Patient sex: M
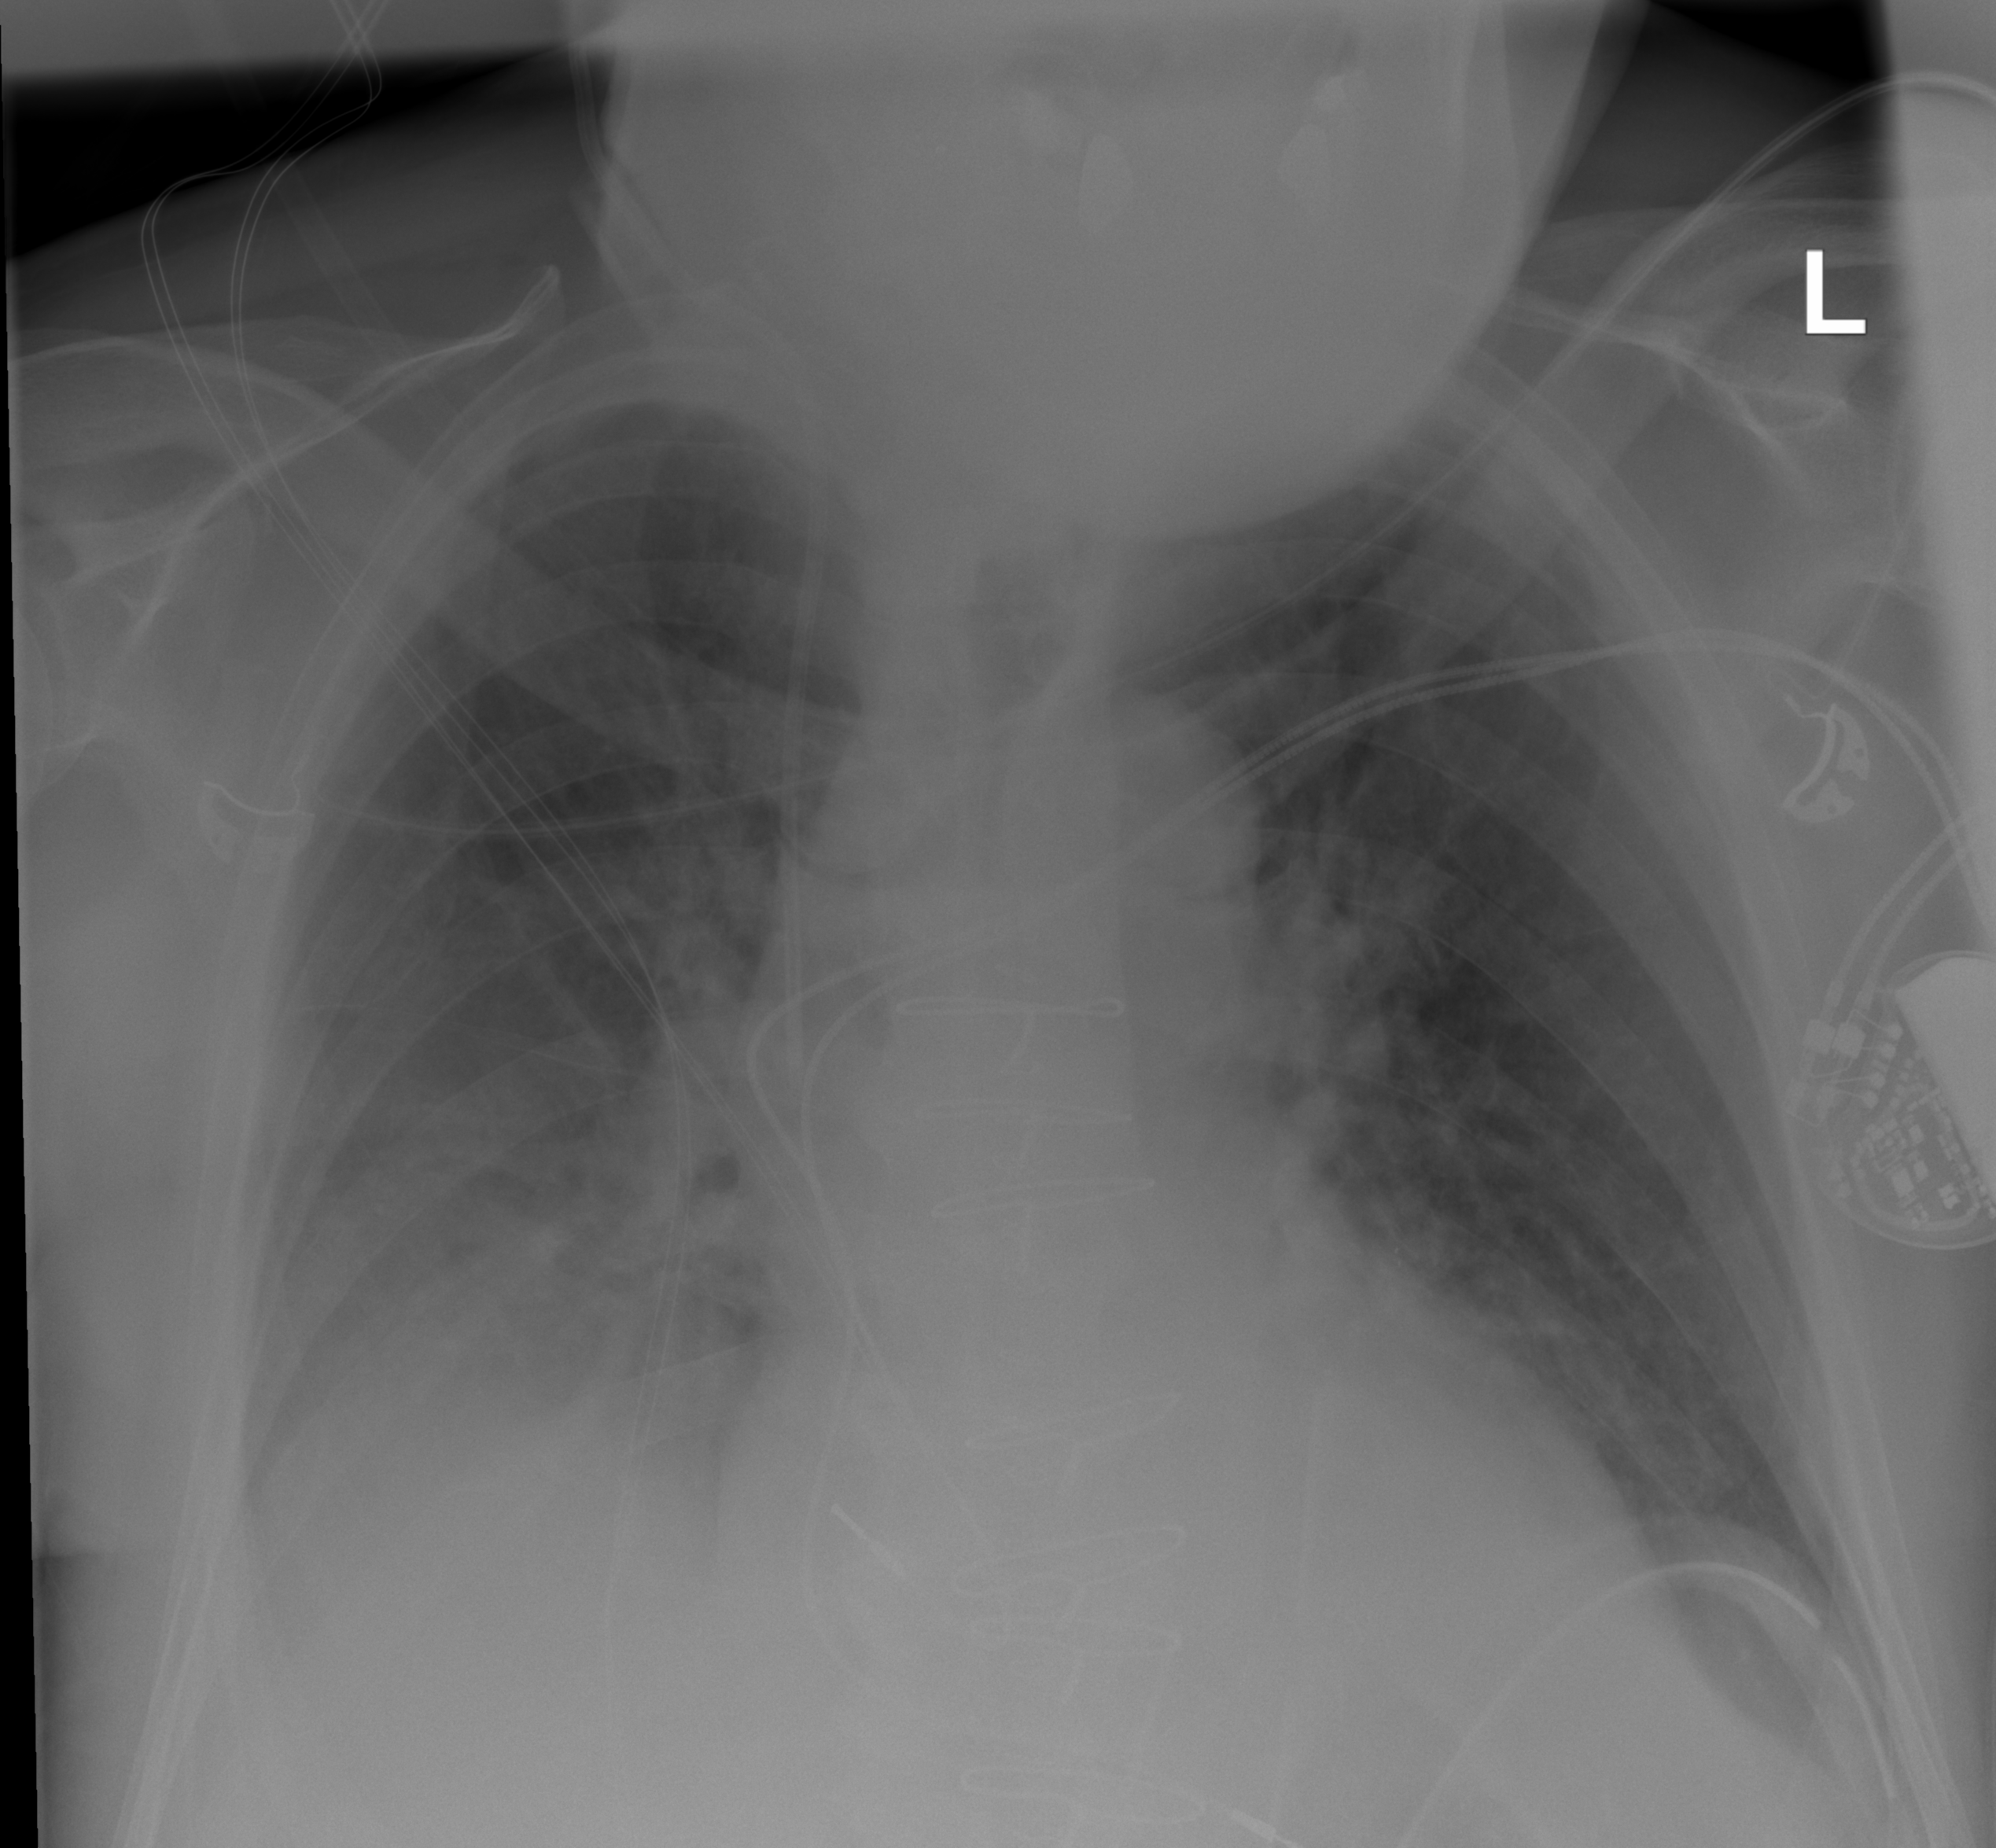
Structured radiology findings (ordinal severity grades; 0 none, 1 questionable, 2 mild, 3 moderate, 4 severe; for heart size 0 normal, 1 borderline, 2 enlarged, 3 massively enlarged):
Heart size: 0
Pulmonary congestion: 1
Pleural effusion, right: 2
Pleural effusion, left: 0
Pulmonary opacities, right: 1
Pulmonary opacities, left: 1
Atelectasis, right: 2
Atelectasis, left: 2